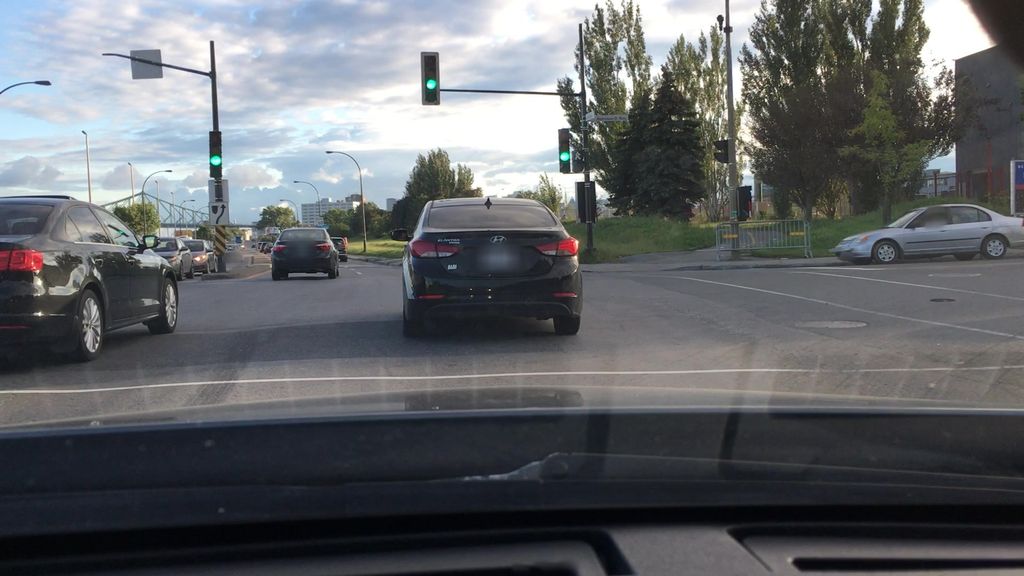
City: montreal